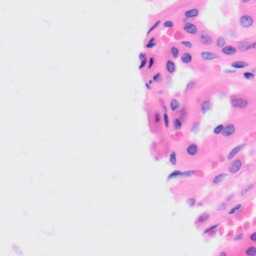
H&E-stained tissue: Kidney